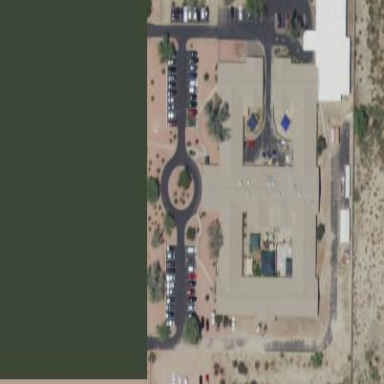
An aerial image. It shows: Nursing home.